Question: The code below is what I have tried in the .gitignore file. Other folders when I put 'logs or **/wwwroot' and save the file, every file in the folder is ignored but this 'object' folder in the core project is not ignored somehow.
'''
obj/project.assets.json
obj/Debug/netcoreapp3.1/CDS.PORTAL.assets.cache
obj/Debug/netcoreapp3.1/CDS.PORTAL.csproj.FileListAbsolute.txt
obj/Debug/netcoreapp3.1/CDS.PORTAL.csprojAssemblyReference.cache
obj/Debug/netcoreapp3.1/staticwebassets/CDS.PORTAL.StaticWebAssets.Manifest.cache
obj/Debug/netcoreapp3.1/staticwebassets/CDS.PORTAL.StaticWebAssets.xml
'''

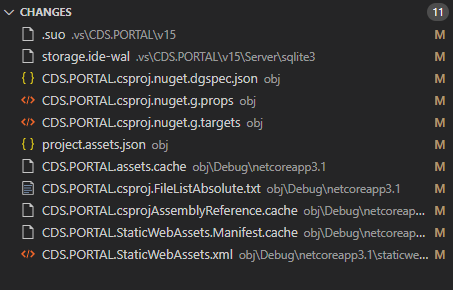
Answer: The next to the file names in VS Code stands for Modified. See <URL>.
Seems like at some point you've added those files to 'git', then added those entries to '.gitignore' later. 'git' now those files exist and keeps track of them, and doesn't automatically rewrite, even though you have a new '.gitignore' list.
If you still want to do this, check this similar question: <URL>